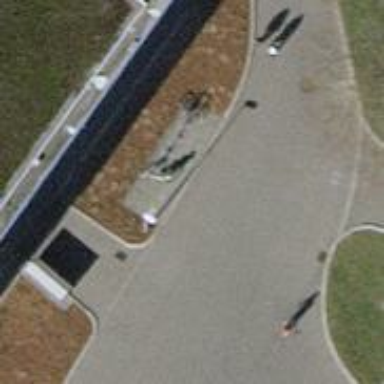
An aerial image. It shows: Bicycle parking facility.